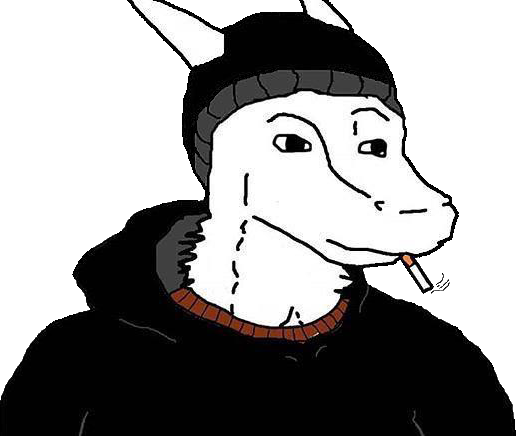
Label: 5_Animal